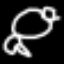
Label: frog